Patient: sex F, age 34
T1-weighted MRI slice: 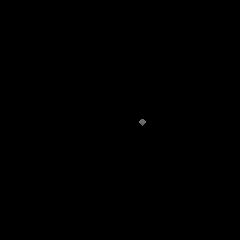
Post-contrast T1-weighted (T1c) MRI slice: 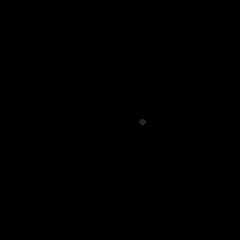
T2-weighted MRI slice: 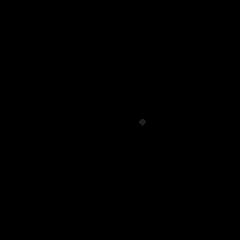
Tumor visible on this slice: no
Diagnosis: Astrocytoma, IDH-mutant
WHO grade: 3